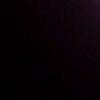
Label: space